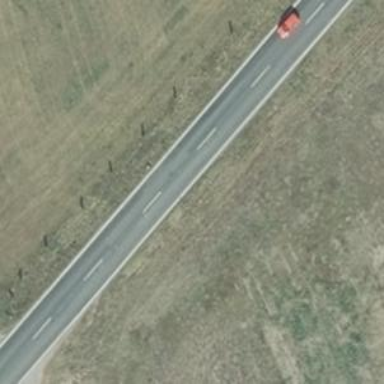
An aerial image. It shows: Secondary road with asphalt surface.